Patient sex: F
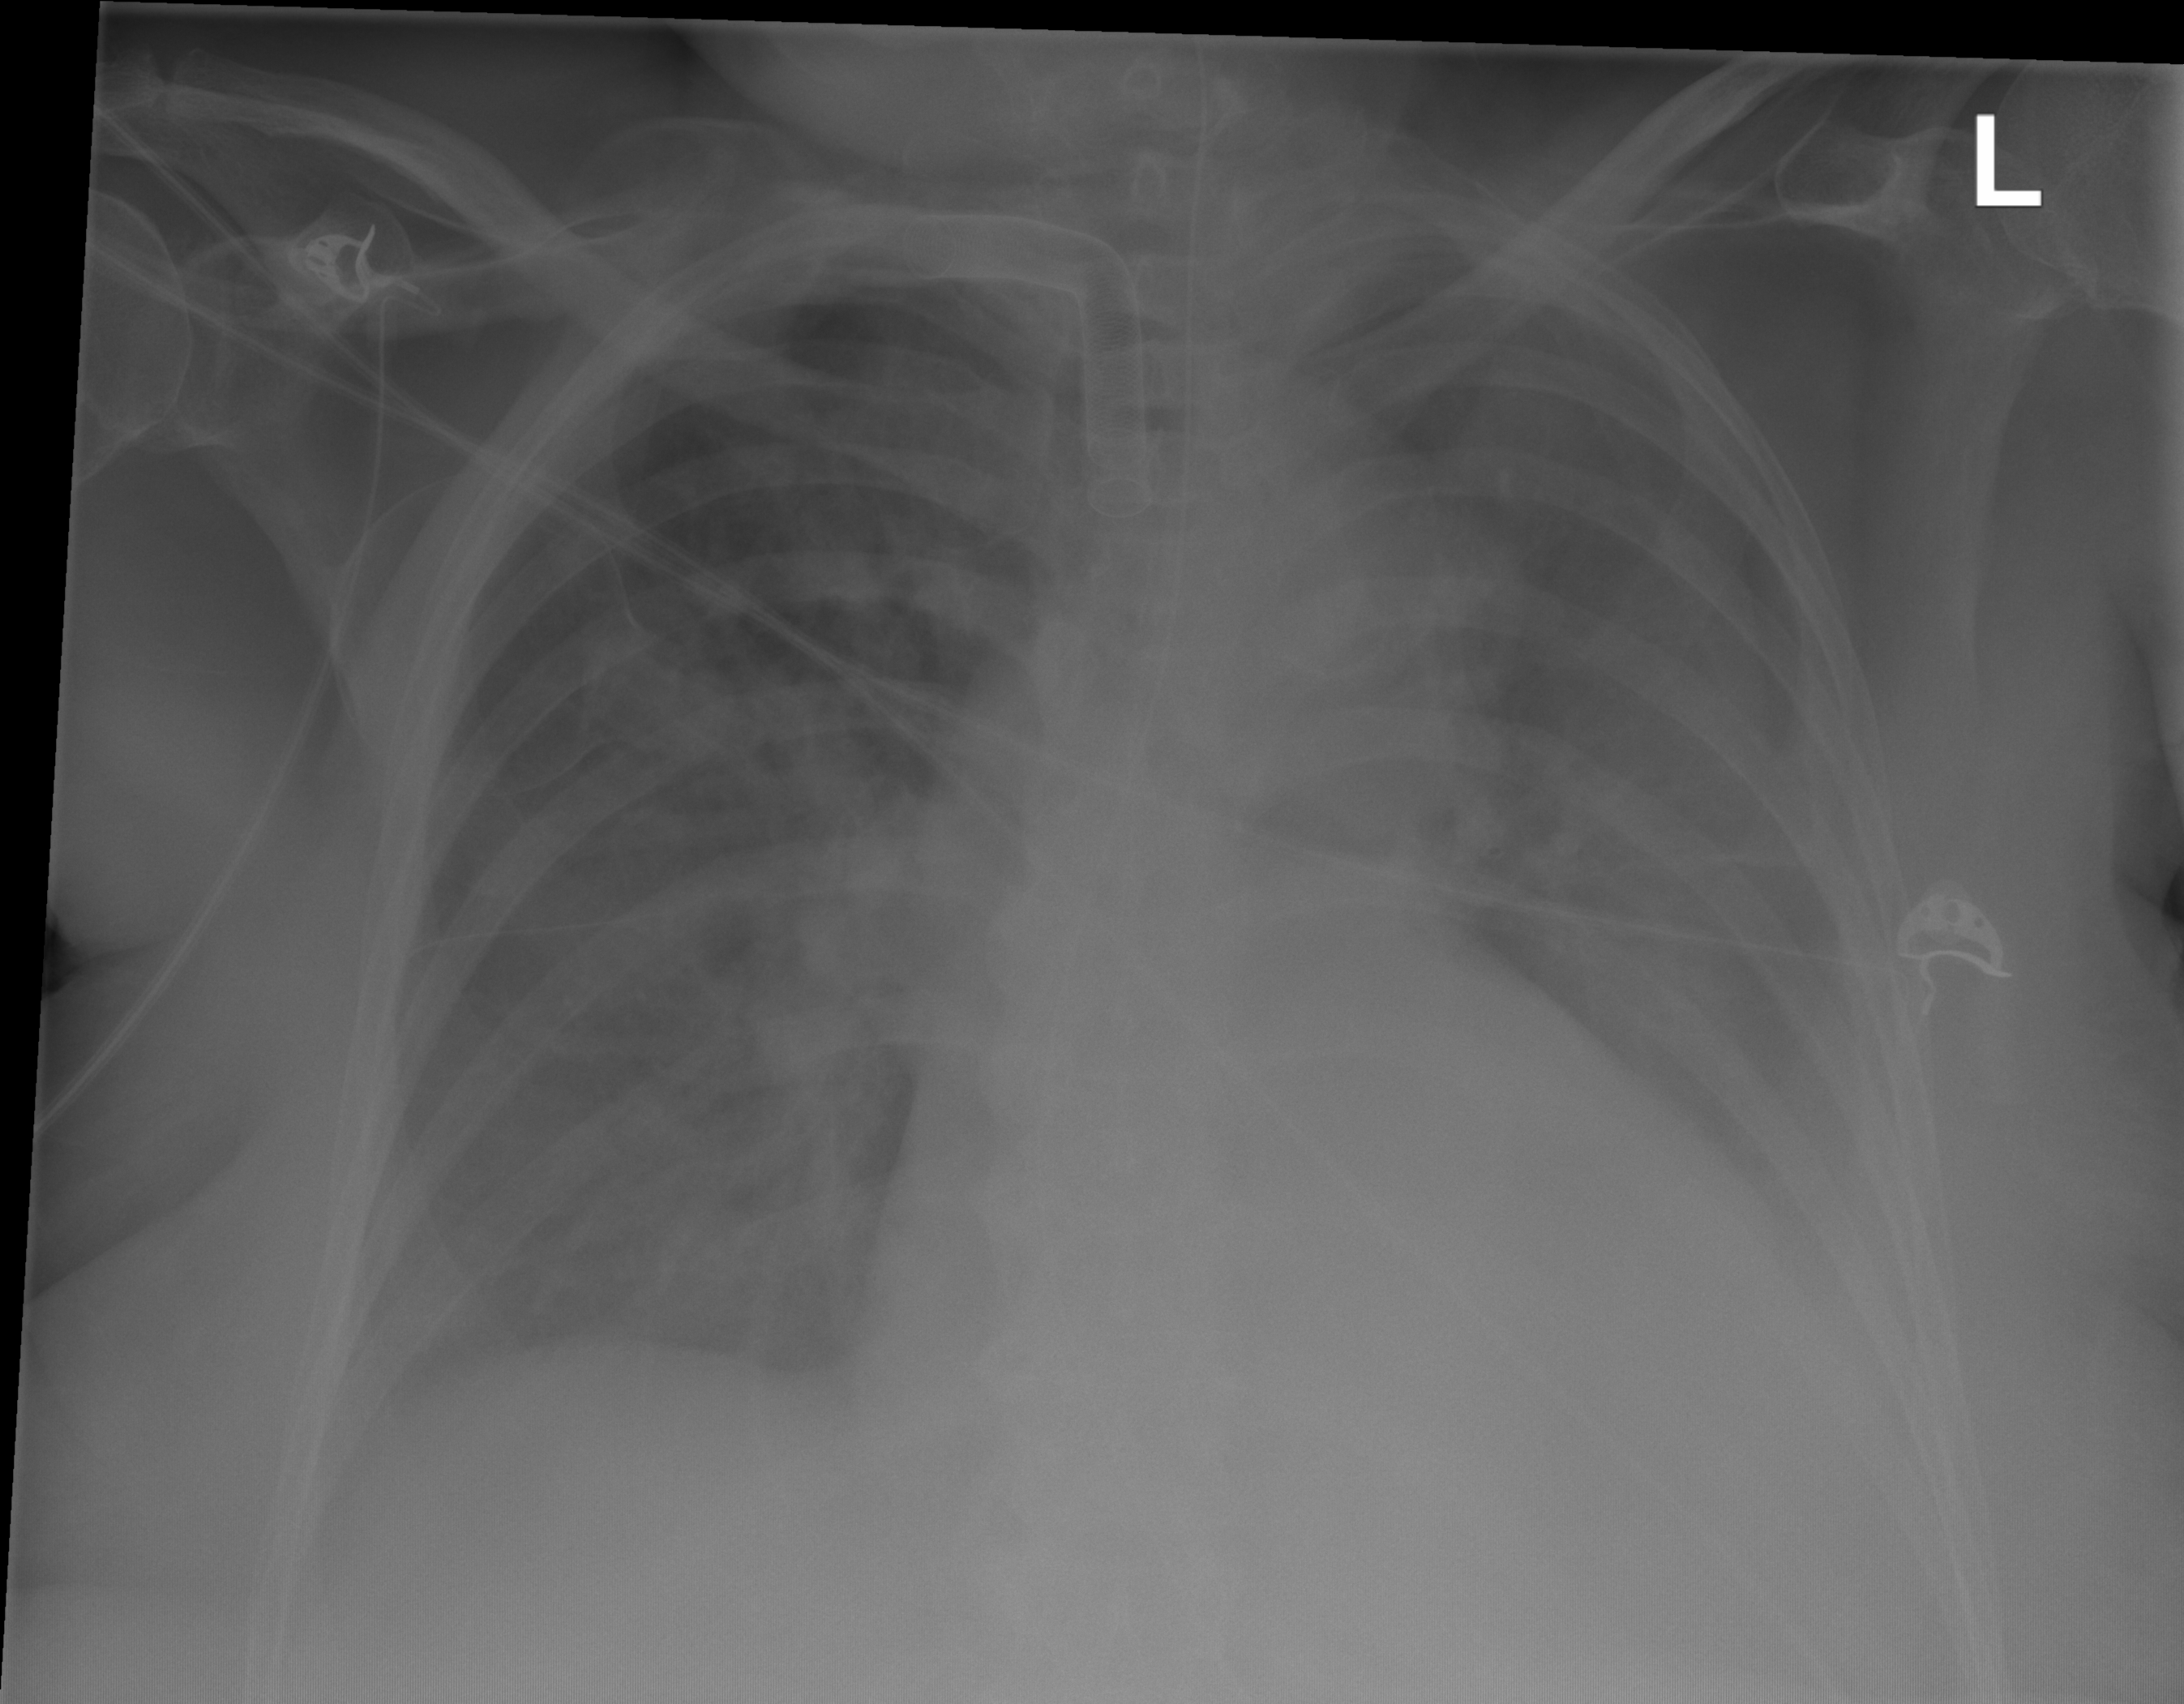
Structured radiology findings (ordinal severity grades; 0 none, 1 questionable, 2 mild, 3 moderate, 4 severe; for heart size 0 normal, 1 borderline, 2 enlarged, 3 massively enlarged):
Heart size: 2
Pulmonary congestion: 3
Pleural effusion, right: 2
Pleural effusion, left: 2
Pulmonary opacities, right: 2
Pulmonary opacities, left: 2
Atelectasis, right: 2
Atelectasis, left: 2